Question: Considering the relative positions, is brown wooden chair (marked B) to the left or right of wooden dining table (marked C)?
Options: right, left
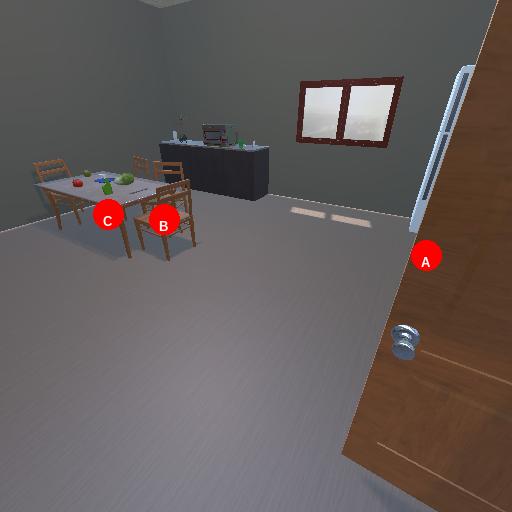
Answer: right